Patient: sex F, age 65
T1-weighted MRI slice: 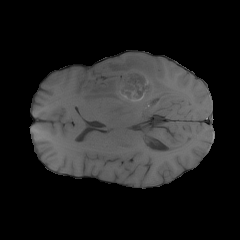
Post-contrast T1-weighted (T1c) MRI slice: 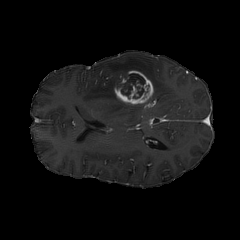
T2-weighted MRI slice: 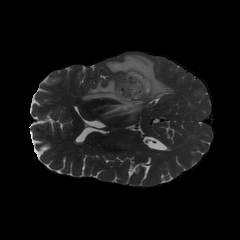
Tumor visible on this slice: yes
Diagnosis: Glioblastoma, IDH-wildtype
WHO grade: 4